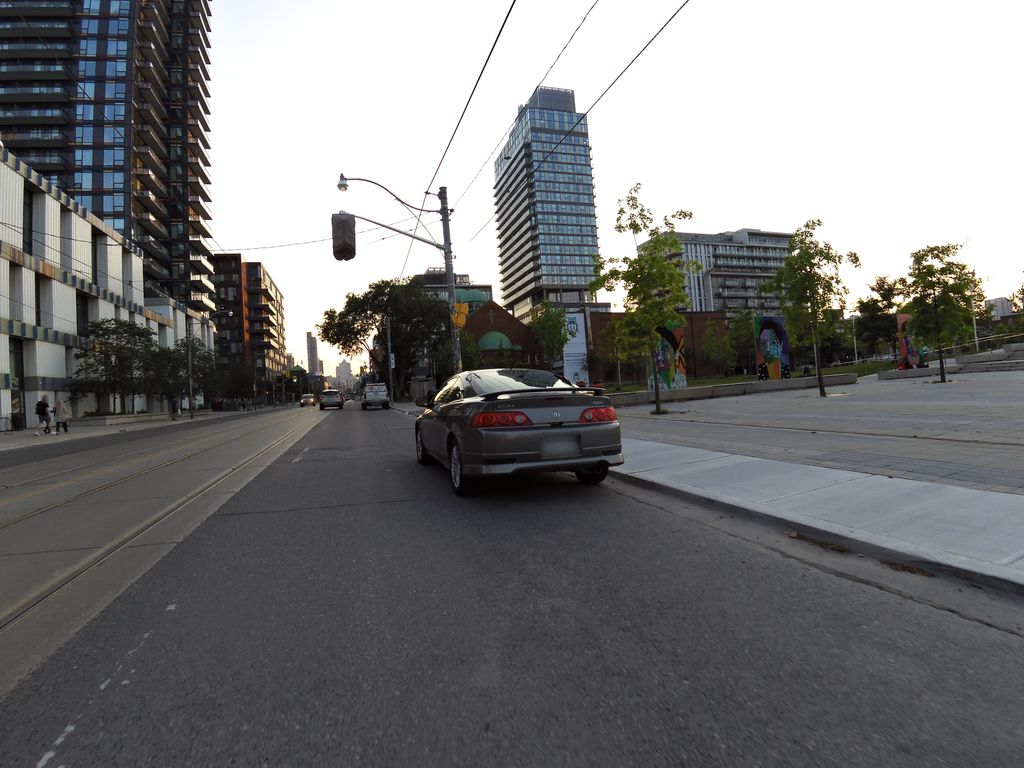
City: toronto